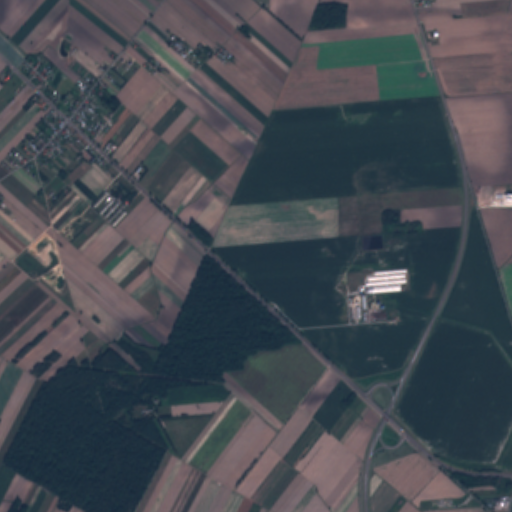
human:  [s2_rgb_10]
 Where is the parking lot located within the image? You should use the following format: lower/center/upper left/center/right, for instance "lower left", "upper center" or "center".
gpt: The parking lot is located in the lower right of the image.
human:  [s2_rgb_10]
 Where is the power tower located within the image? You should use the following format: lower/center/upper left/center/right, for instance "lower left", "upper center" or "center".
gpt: The power tower is located in the lower of the image.
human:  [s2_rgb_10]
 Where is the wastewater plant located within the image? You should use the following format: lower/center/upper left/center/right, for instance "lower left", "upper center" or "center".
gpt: The wastewater plant is located in the center right of the image.
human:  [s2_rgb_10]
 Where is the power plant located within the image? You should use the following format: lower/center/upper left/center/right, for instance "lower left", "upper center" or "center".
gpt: There is no power plant in the image.